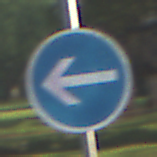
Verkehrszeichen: VorgeschriebeneFahrtrichtungHierLinks
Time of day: SunriseSunset
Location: Outdoor (Suburban)
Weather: PartlyCloudy
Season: NotSpecified
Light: Natural